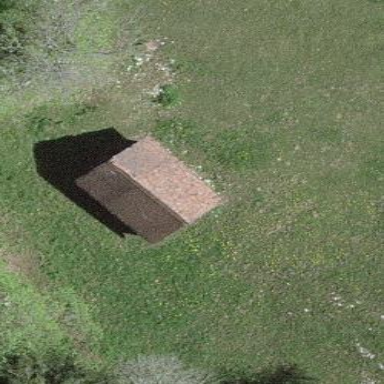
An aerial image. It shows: Cabin.